Aerial crown-view tile of a tropical tree (Barro Colorado Island, Panama), acquired 20241112:
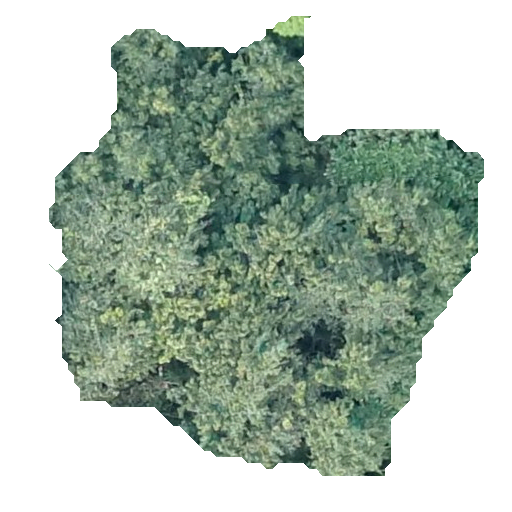
Species: Apeiba membranacea
GBIF accepted scientific name: Apeiba membranacea
Crown area: 209.161 m²